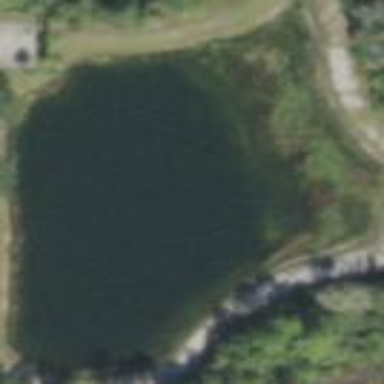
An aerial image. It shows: Pond surrounded by natural water.